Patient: sex M, age 68
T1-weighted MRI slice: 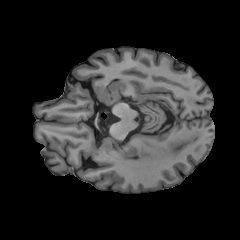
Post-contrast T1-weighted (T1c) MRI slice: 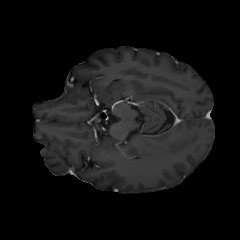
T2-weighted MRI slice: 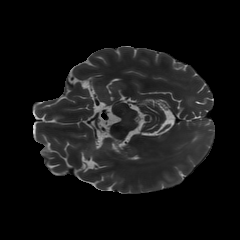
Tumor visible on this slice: no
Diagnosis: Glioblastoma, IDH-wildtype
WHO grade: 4